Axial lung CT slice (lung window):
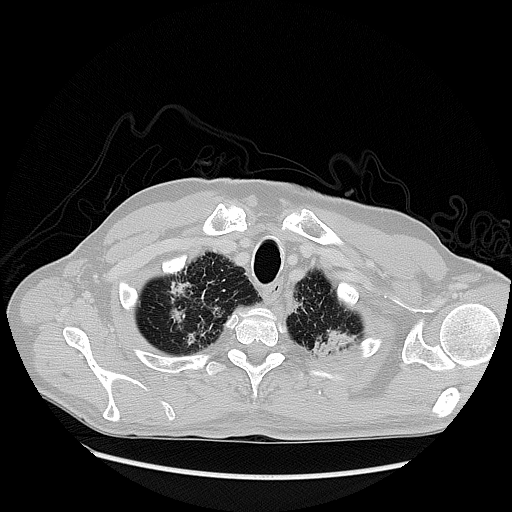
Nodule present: no